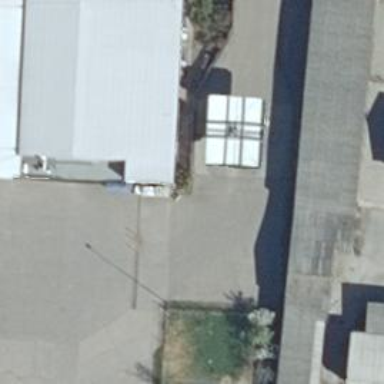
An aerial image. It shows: Fuel station.